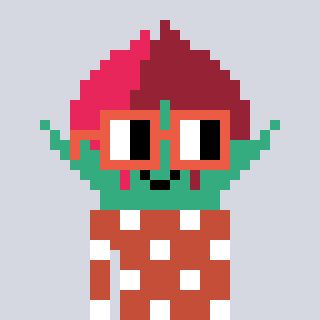
a pixel art character with square orange glasses, a rosebud-shaped head and a rust-colored body on a cool background